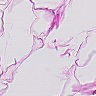
Metastatic tissue present: no